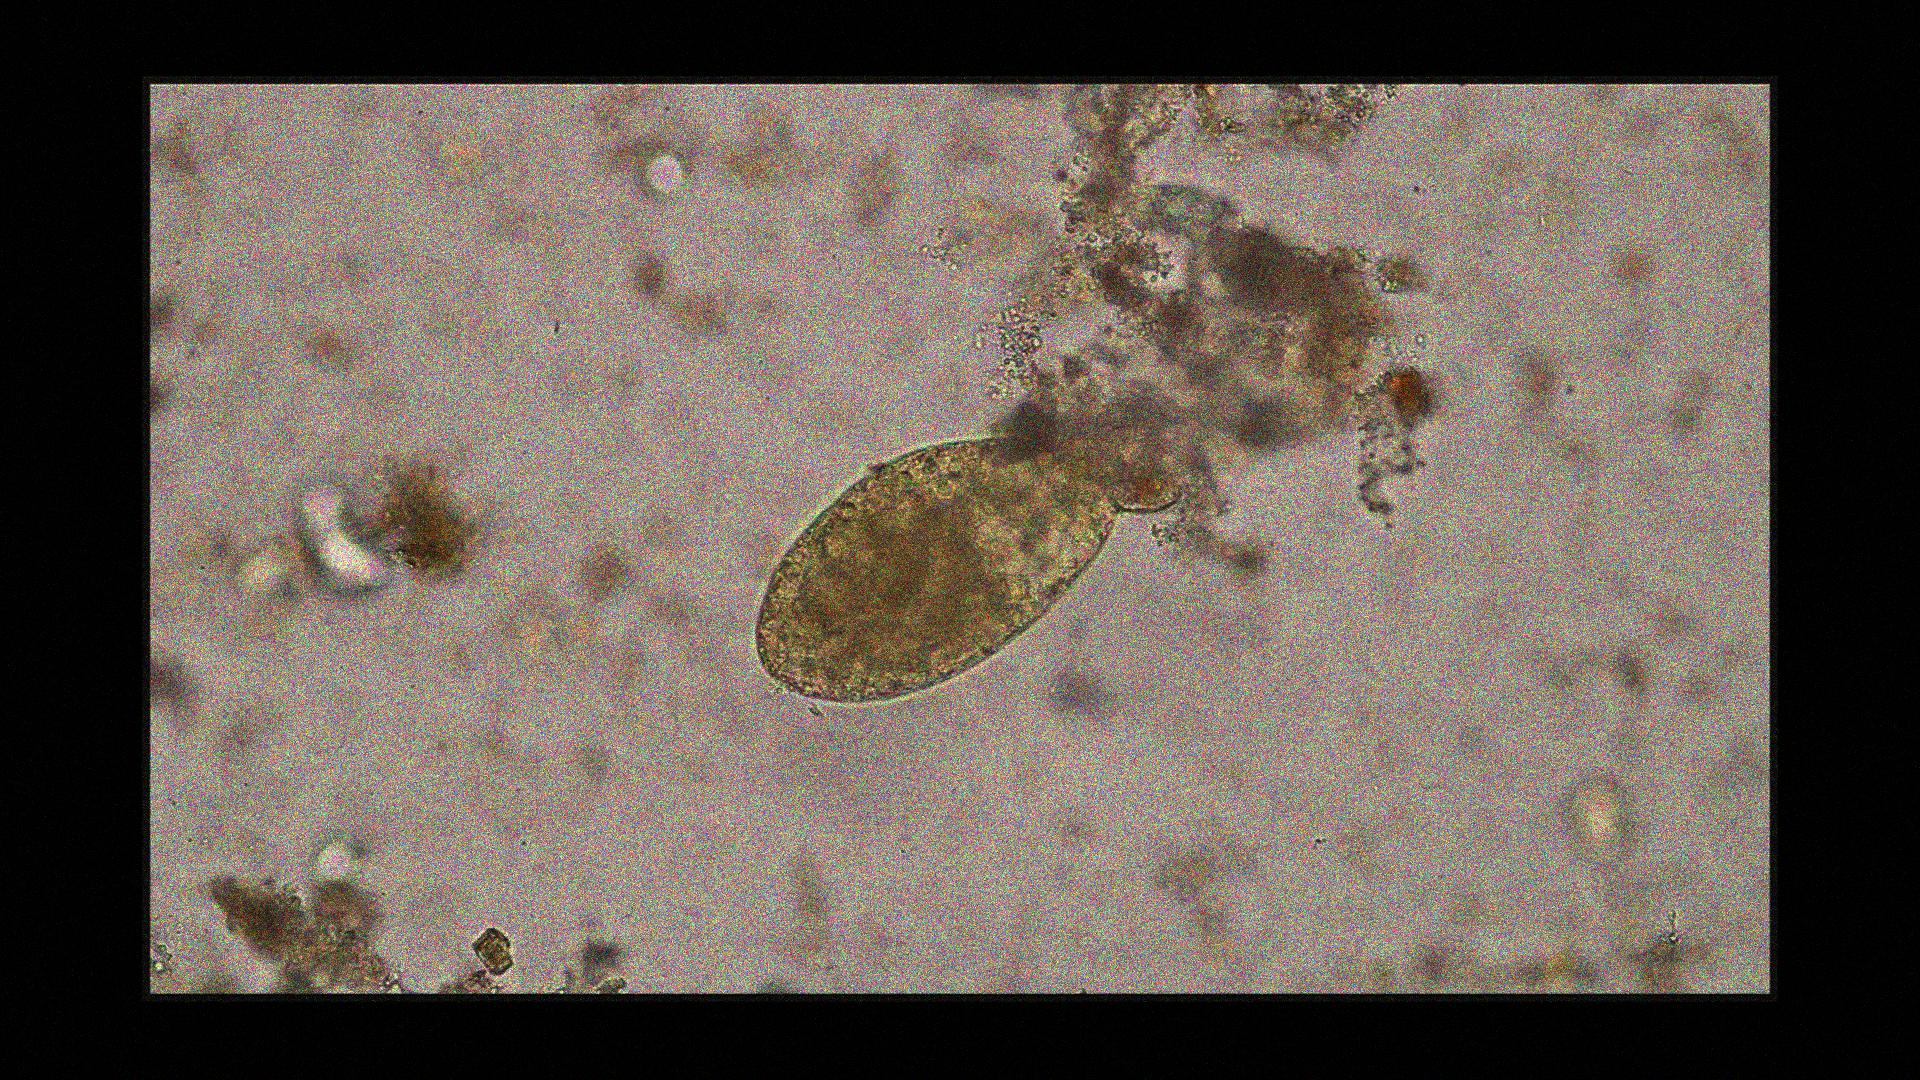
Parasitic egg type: Fasciolopsis buski